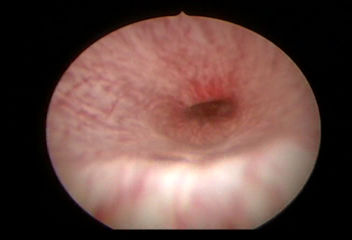
Modality: WLC
Class: Normal mucosa
Bladder cancer association: No